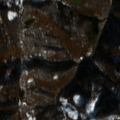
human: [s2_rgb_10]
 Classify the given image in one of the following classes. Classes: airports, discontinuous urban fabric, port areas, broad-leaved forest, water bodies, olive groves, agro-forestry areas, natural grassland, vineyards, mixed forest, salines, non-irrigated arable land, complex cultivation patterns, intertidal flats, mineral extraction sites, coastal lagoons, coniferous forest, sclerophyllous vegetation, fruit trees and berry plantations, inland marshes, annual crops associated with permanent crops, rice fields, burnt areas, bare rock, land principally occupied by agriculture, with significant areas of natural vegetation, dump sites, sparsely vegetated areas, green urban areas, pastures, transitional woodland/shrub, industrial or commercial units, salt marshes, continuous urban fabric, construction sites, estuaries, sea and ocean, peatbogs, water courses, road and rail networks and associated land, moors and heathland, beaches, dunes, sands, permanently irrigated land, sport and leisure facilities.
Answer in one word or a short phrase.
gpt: land principally occupied by agriculture, with significant areas of natural vegetation, broad-leaved forest